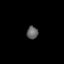
Tissue: lung
Cell type: T cells
Senescence score: 0.1968
Nuclear area (px): 143
Mean DAPI intensity: 97.874